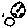
Label: moon